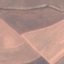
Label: AnnualCrop